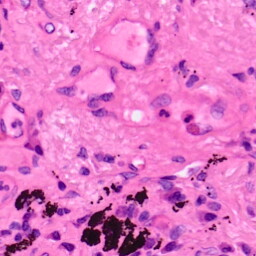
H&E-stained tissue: Lung